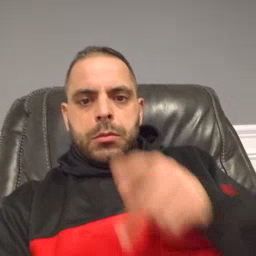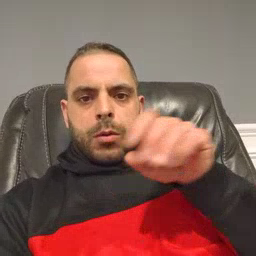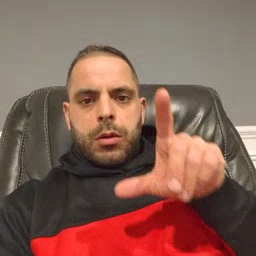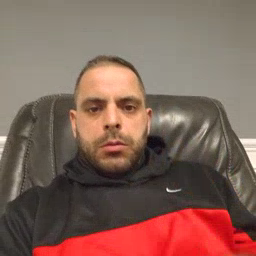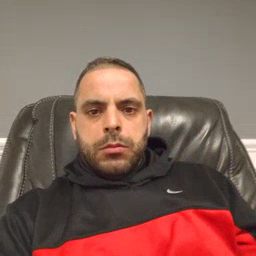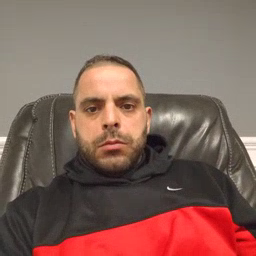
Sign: pool